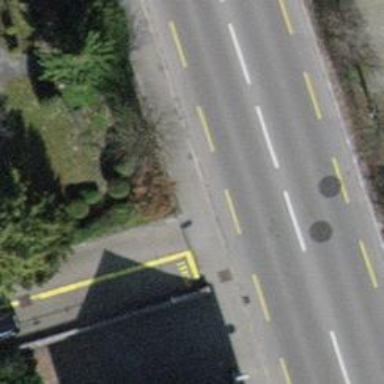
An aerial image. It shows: Asphalt sidewalk.